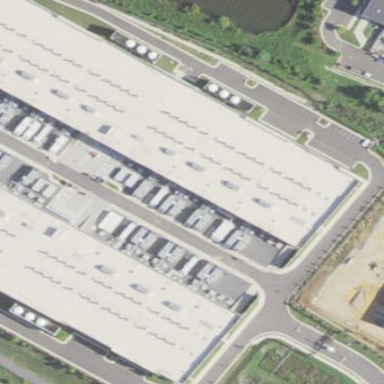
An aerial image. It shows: Data center building.